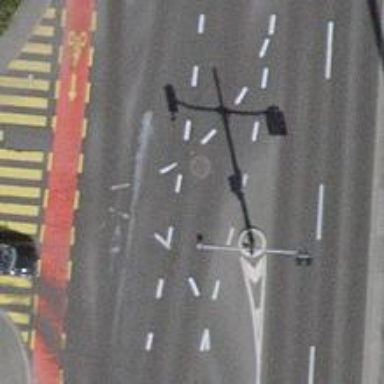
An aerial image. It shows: Road with traffic signals.